Question: I have two columns (one with values (in strings) and one with values (in strings) and my wish is to assess the number of rows in which the real values or string the predicted values or string .

I was wondering whether it is possible to something like that with R?
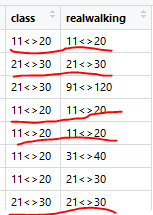
Answer: '''
# create sample dataset
df <- data.frame(
col1 = c("a", "b", "c", "d", "e"),
col2 = c("a", "x", "y", "z", "e"),
stringsAsFactors = FALSE
)
# count the number of rows where two columns equal each other
sum( df$col1 == df$col2 )
'''